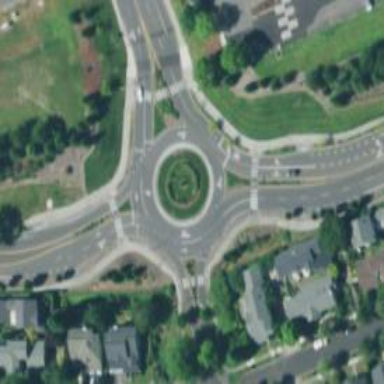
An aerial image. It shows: Tertiary road leading to roundabout junction.